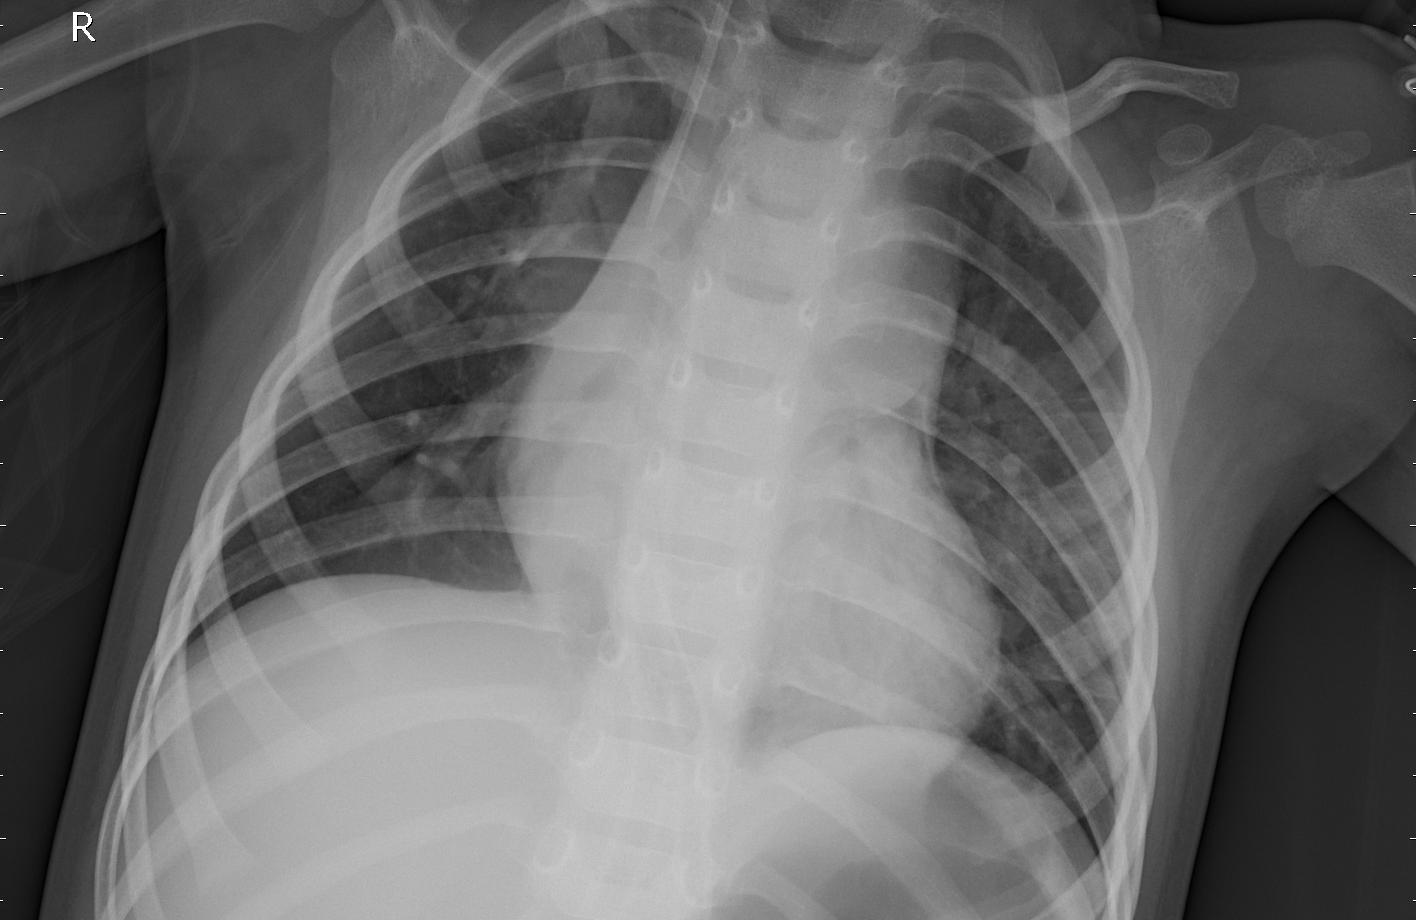
Diagnosis: PNEUMONIA